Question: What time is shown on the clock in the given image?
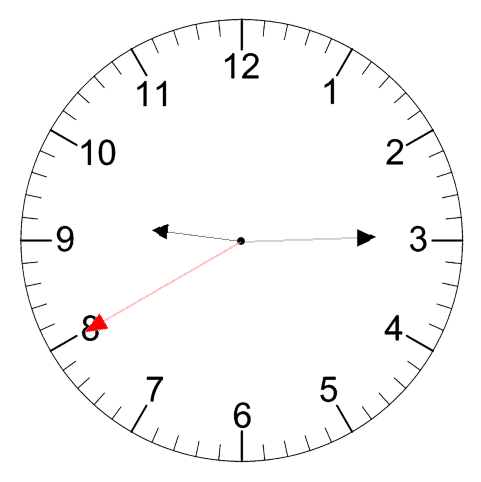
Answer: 09:14:40